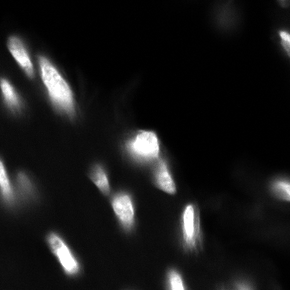
Tissue sample: colon
Magnification: 10.0x
Cell type: Myeloid cells
Senescence state: normal